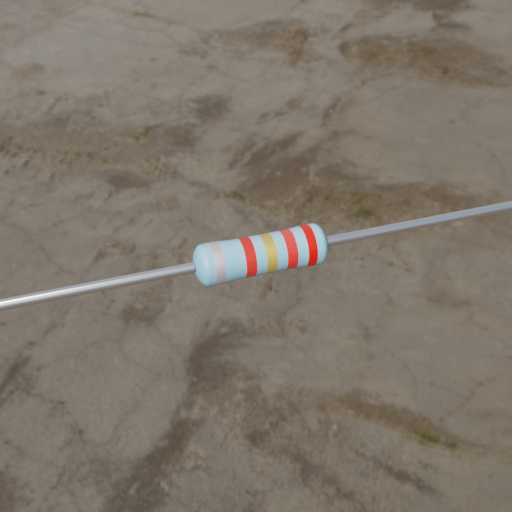
Resistor colour bands (in order): silver, red, gold, red, red